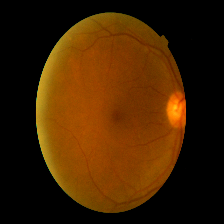
Diabetic retinopathy grade: Mild